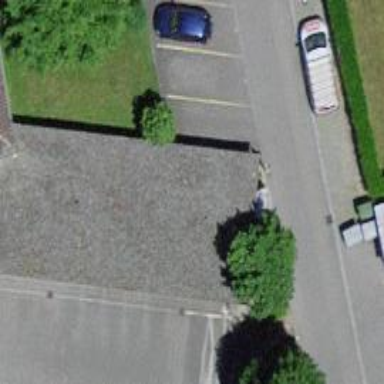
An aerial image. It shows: Flat roofed garages.